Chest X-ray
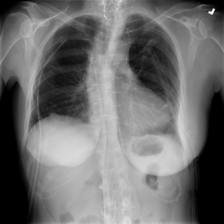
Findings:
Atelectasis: negative
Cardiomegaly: negative
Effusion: negative
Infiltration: negative
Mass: negative
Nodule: negative
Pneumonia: negative
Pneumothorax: negative
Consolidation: negative
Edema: negative
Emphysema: negative
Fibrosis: negative
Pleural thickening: negative
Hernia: negative